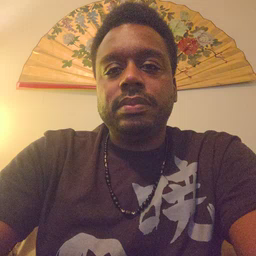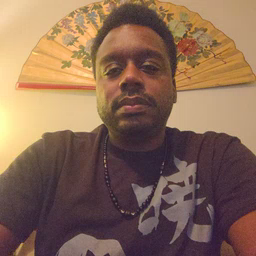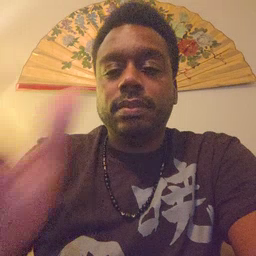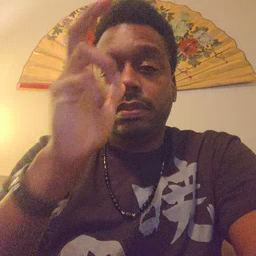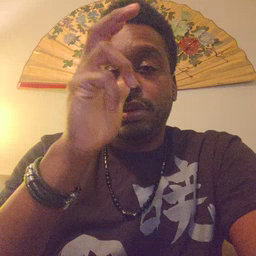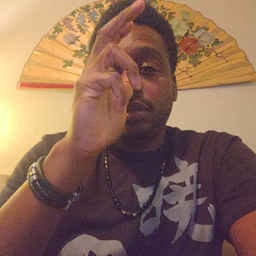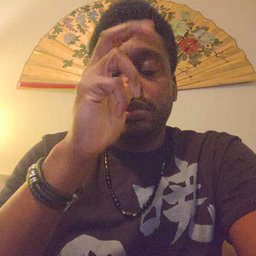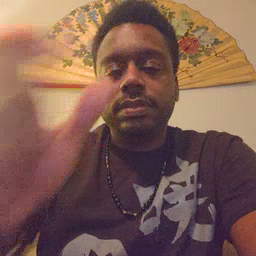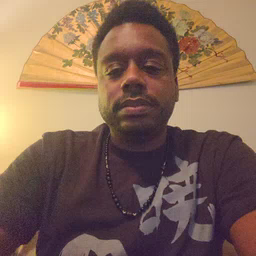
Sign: bug